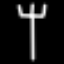
Label: fork